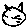
Label: cat